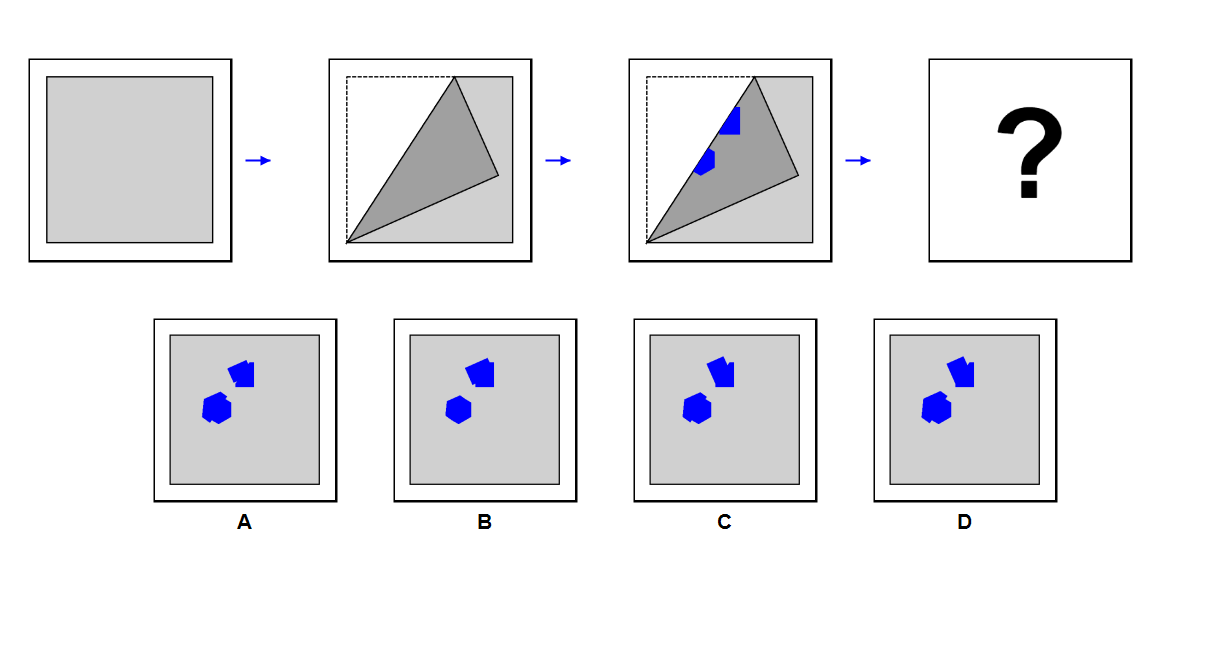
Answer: B